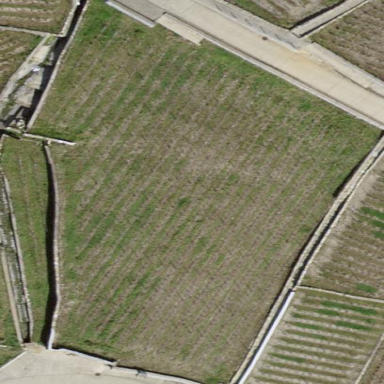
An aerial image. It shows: Vineyard growing grapes.